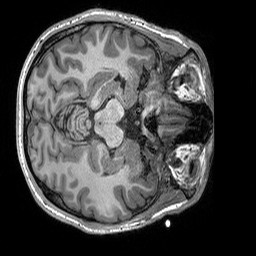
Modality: T1w
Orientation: axial
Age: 29
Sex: male
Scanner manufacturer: siemens
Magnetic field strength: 3 T
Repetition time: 2.3 s
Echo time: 0.00298 s